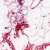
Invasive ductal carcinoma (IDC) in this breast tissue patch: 0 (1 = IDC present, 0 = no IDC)